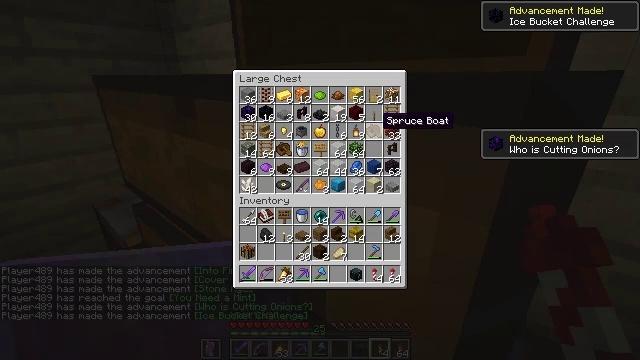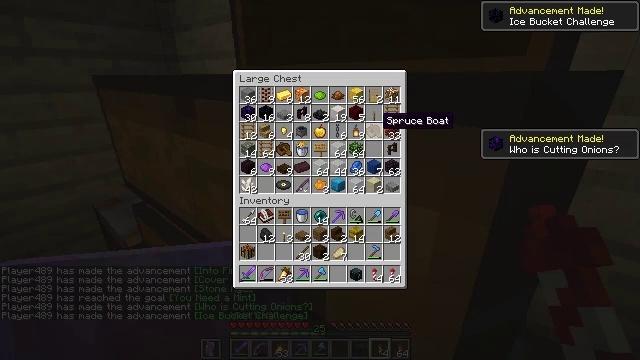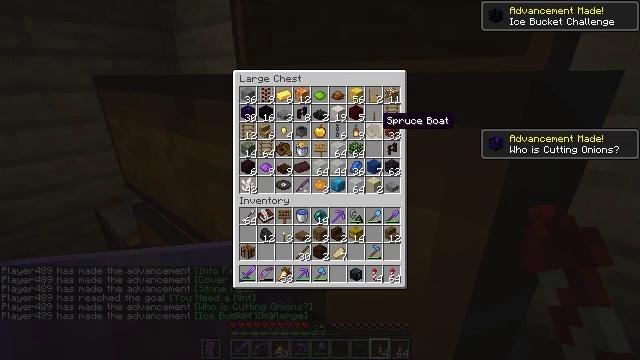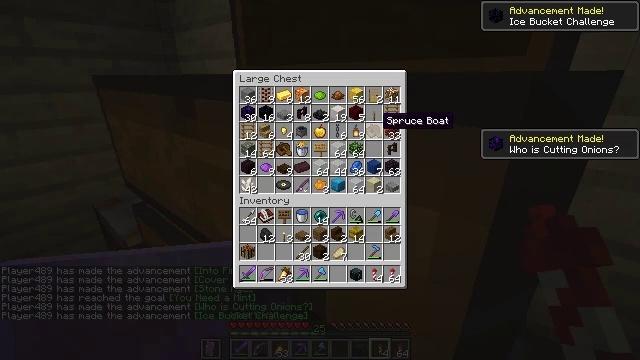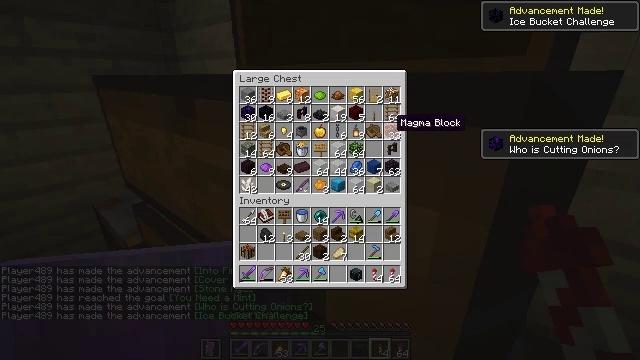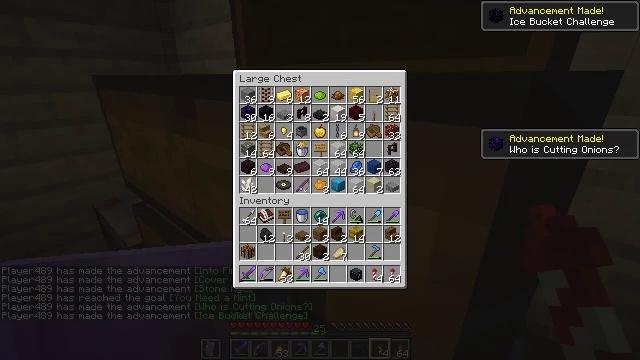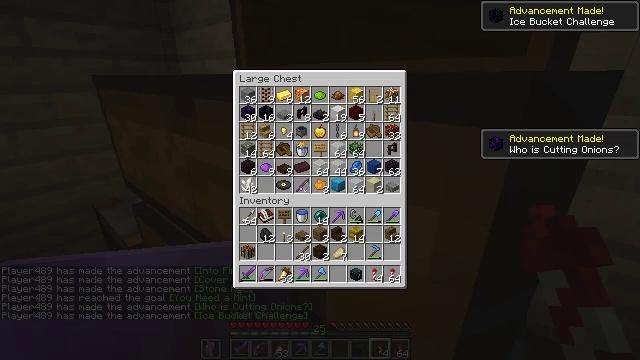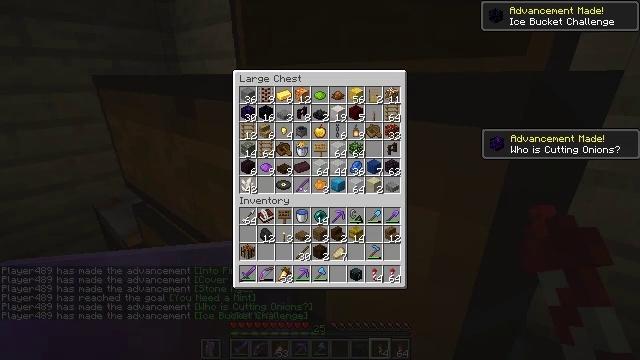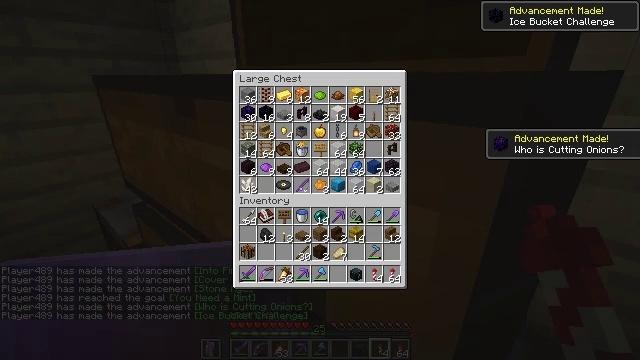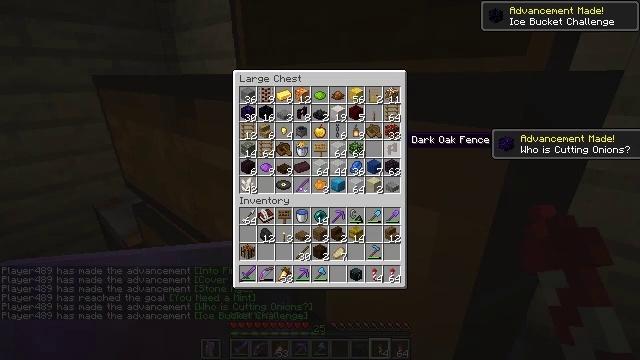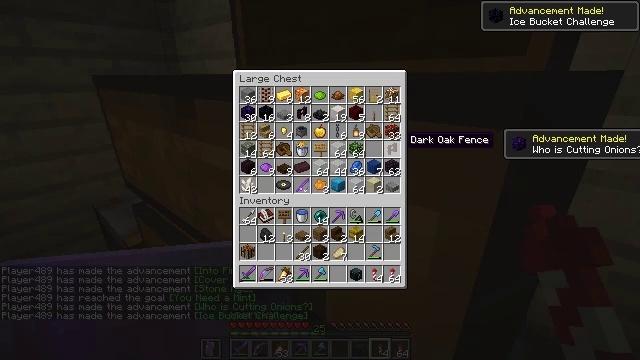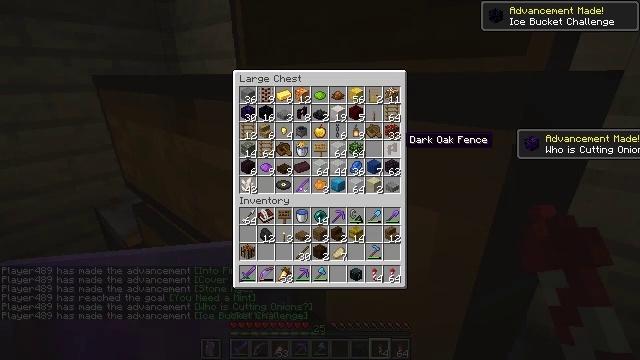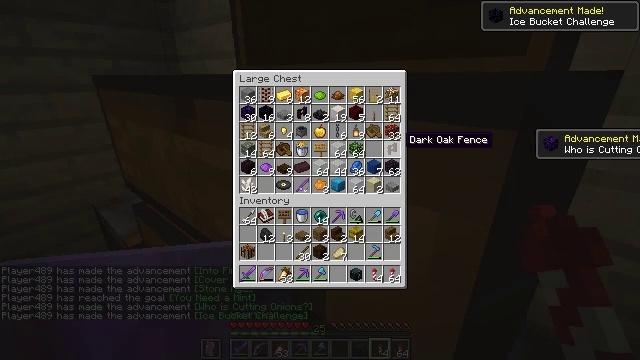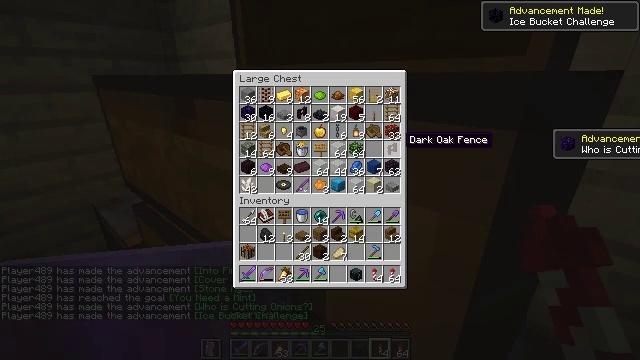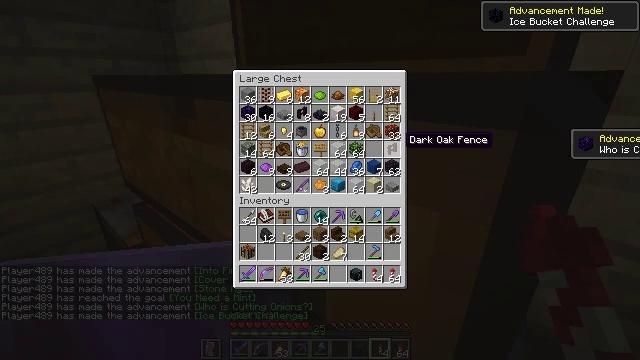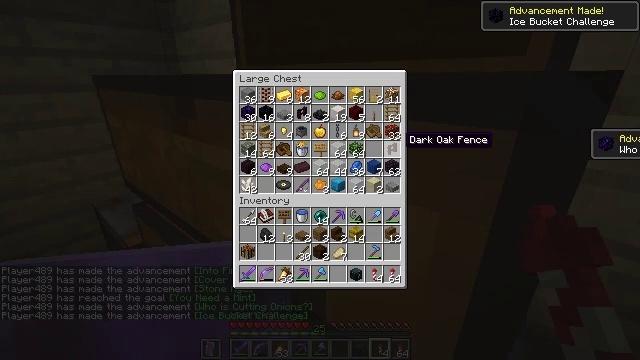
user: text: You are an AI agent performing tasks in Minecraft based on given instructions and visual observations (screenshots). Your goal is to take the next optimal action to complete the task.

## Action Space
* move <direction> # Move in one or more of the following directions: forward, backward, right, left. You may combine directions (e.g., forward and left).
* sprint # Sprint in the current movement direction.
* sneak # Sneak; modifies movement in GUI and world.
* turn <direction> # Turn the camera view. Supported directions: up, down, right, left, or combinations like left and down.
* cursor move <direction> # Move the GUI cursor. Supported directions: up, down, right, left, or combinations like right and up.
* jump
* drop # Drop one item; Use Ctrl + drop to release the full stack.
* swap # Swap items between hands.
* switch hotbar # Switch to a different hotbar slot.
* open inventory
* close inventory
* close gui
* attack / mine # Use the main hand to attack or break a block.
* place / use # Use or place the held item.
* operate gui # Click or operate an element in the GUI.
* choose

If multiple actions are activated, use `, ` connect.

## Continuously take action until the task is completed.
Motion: motion action
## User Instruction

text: Break the brown shulker box to pick it up.
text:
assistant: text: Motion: no_op
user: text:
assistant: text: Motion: no_op
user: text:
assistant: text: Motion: no_op
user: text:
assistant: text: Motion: cursor move right
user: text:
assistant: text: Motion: cursor move right
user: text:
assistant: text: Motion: no_op
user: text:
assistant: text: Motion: no_op
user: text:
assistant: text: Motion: no_op
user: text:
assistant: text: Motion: no_op
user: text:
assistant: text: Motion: no_op
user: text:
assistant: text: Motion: no_op
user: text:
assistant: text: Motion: no_op
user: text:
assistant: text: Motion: no_op
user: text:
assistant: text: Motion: no_op
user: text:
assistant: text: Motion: no_op
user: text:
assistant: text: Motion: no_op
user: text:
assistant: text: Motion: no_op
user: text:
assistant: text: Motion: no_op
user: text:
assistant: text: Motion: no_op
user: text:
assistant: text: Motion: no_op
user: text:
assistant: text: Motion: no_op
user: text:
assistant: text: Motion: no_op
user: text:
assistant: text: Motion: no_op
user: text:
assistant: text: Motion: no_op
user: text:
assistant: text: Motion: no_op
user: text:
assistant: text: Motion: no_op
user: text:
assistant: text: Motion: no_op
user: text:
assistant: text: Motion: no_op
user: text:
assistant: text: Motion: no_op
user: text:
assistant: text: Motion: no_op